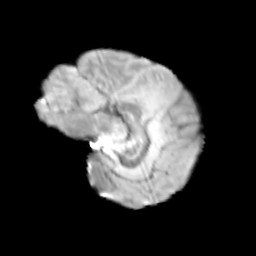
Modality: T2w
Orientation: sagittal
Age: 12
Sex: female
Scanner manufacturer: siemens
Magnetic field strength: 3 T
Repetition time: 3.8 s
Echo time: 0.07 s